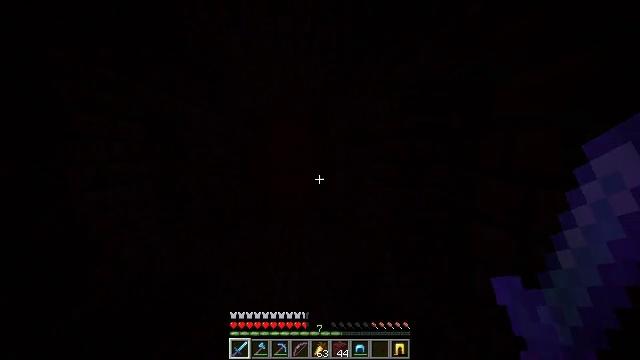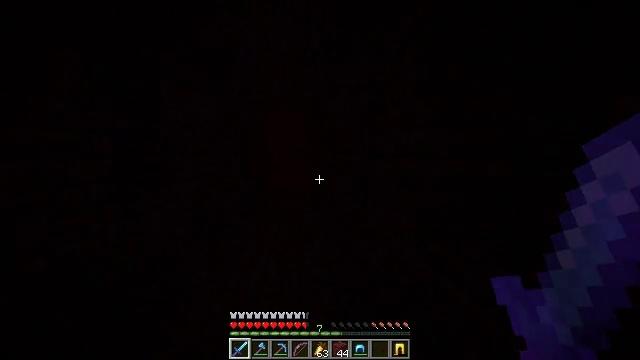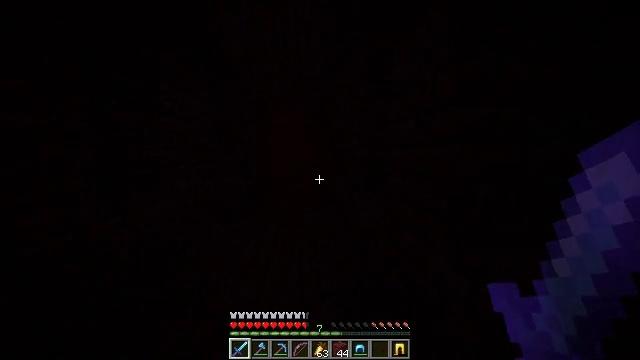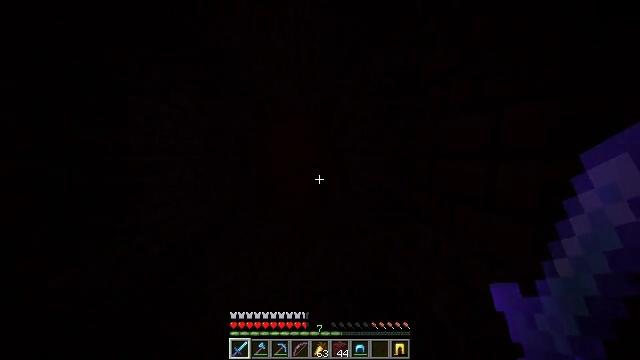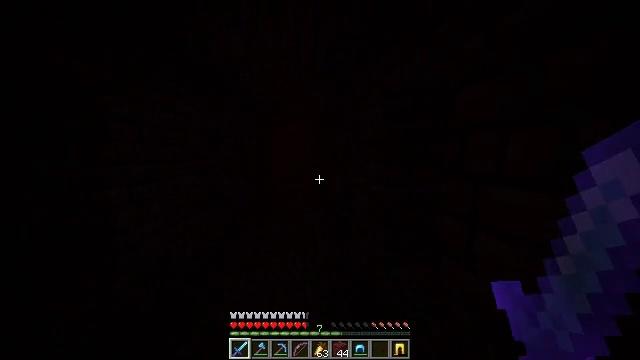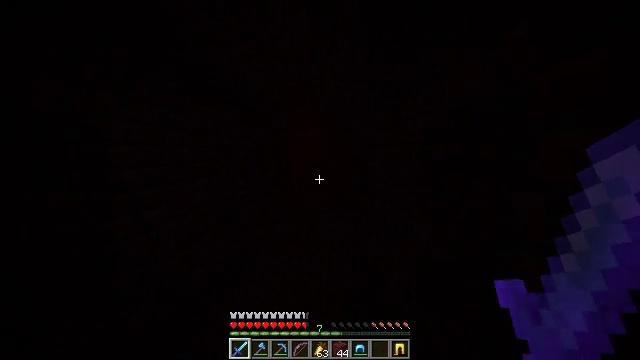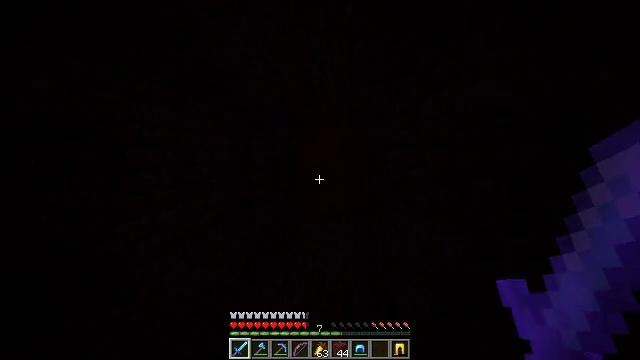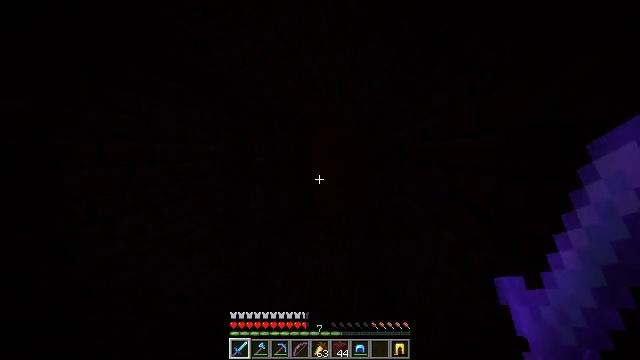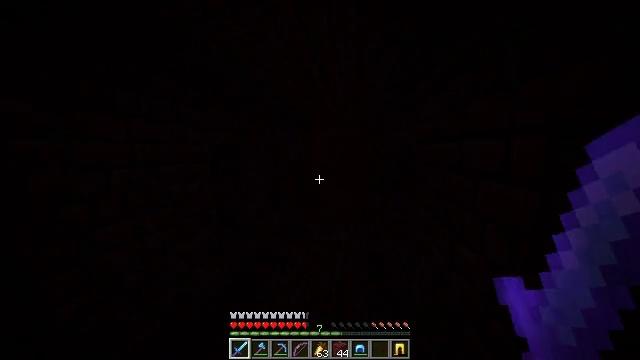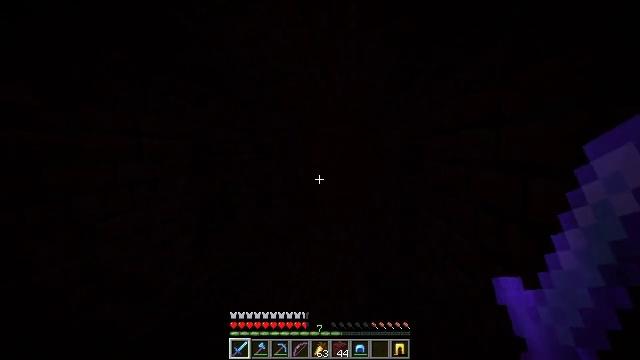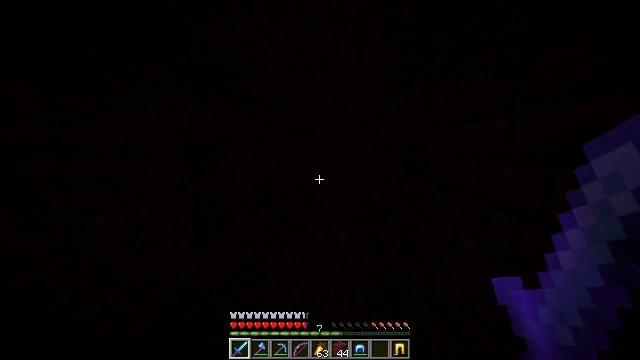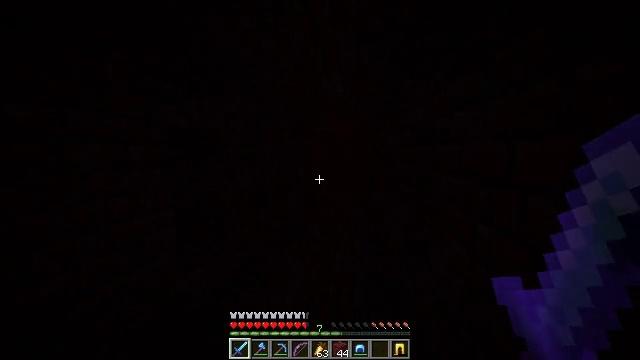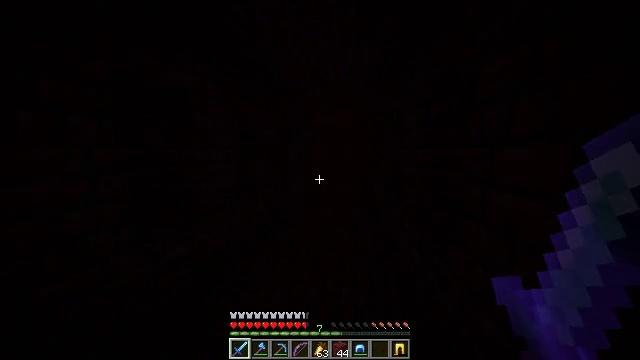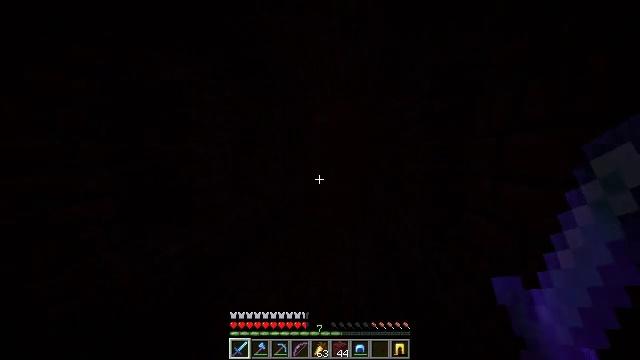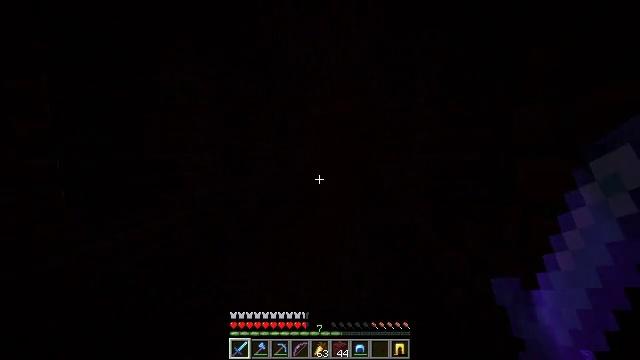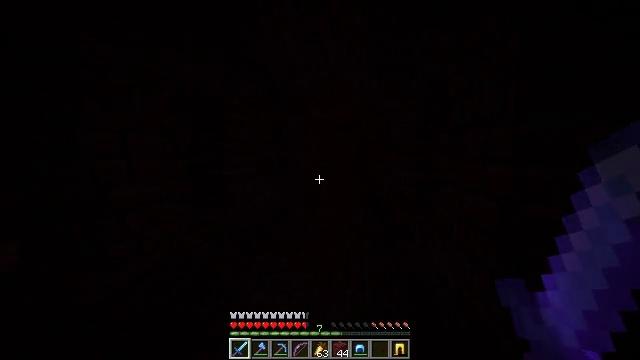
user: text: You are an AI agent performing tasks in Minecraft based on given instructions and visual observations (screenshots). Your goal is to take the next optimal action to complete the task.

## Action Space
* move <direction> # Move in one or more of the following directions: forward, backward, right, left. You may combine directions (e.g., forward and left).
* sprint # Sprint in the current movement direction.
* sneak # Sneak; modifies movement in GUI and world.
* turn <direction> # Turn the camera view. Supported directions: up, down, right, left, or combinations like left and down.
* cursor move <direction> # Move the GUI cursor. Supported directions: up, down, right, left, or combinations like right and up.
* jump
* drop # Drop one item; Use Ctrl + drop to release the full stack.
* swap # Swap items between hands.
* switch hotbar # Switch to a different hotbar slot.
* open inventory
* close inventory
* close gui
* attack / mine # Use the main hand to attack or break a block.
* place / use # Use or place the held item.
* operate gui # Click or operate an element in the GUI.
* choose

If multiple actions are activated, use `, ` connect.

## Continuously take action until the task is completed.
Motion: motion action
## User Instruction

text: Break the dirt block.
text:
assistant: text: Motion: move forward, sprint, jump
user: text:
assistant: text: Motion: move forward, sprint, turn left, jump
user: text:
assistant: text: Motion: move forward, sprint, jump
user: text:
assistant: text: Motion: move forward, sprint, jump
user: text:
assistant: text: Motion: move forward, sprint, turn left, jump
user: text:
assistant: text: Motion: move forward, sprint, turn left, jump
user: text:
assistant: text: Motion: move forward, sprint, turn left, jump
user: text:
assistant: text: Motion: move forward, sprint, jump
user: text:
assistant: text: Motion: move forward, sprint, jump
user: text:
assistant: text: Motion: move forward, sprint, jump
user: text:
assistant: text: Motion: move forward, sprint, jump
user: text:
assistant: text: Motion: move forward, sprint, jump
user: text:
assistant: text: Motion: move forward, sprint, jump
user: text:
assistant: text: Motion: move forward, sprint, jump
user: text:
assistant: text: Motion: move forward, sprint, jump
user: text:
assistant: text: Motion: move forward, sprint, jump
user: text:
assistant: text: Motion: move forward, sprint, jump
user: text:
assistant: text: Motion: move forward, sprint, jump
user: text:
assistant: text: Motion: move forward, sprint, jump
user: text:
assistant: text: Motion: move forward, sprint, jump
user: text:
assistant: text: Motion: move forward, sprint, jump
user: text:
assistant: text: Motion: move forward, sprint, jump
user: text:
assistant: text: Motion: move forward, sprint, jump
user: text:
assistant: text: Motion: move forward, sprint, jump
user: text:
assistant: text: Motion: move forward, sprint, jump
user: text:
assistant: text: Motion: move forward, sprint, jump
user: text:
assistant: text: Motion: move forward, sprint, jump
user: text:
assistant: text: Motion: move forward, sprint, jump
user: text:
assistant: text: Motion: move forward, sprint, jump
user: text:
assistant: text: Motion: move forward, sprint, jump